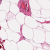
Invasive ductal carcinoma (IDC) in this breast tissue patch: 0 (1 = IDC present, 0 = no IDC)